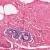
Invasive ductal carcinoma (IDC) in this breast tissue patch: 0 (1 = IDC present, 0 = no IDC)